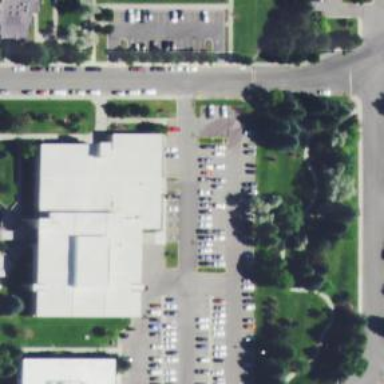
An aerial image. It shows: Parking space is available.